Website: apple
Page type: store-pickup
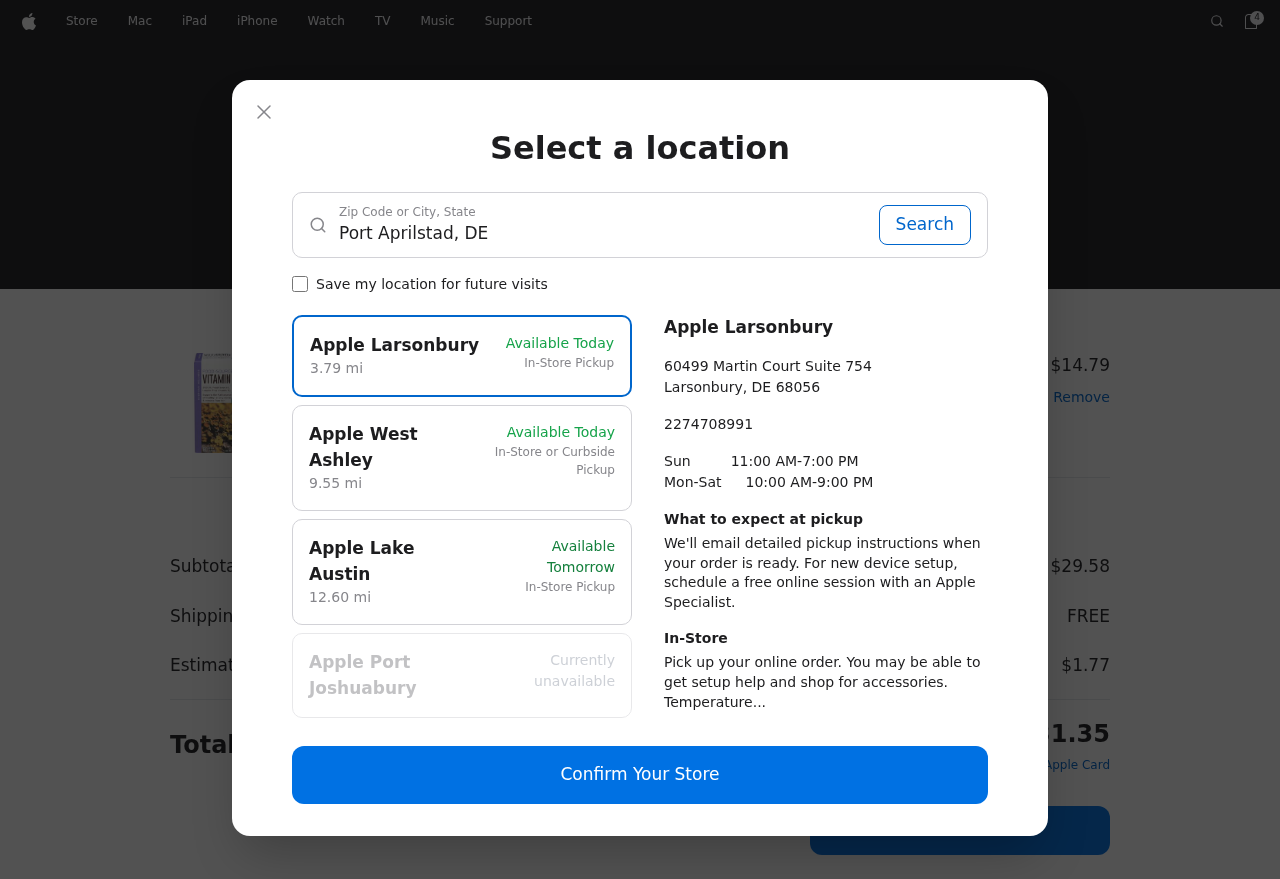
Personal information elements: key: PII_CITY_STATE
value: Port Aprilstad, DE
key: PII_LOCATION1_CITY
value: Apple Larsonbury
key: PII_LOCATION1_CITY_STATE_ZIP
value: Larsonbury, DE 68056
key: PII_LOCATION1_STREET
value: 60499 Martin Court Suite 754
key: PII_LOCATION2_CITY
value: Apple West Ashley
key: PII_LOCATION3_CITY
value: Apple Lake Austin
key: PII_LOCATION4_CITY
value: Apple Port Joshuabury
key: PII_PHONE
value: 2274708991
Product elements: key: PRODUCT1_NAME
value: WHOLE FOODS MARKET Food-Sourced Vitamin D3 2000 IU, 60 CT
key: PRODUCT1_PRICE
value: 14.79
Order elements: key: ORDER_NUM_ITEMS
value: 4
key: ORDER_TOTAL
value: $31.35
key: ORDER_SUBTOTAL
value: $29.58
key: ORDER_SHIPPING_COST
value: FREE
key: ORDER_TAX
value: $1.77
Search elements: key: SEARCH_CITY_STATE
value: Port Aprilstad, DE